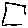
Label: square